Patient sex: F
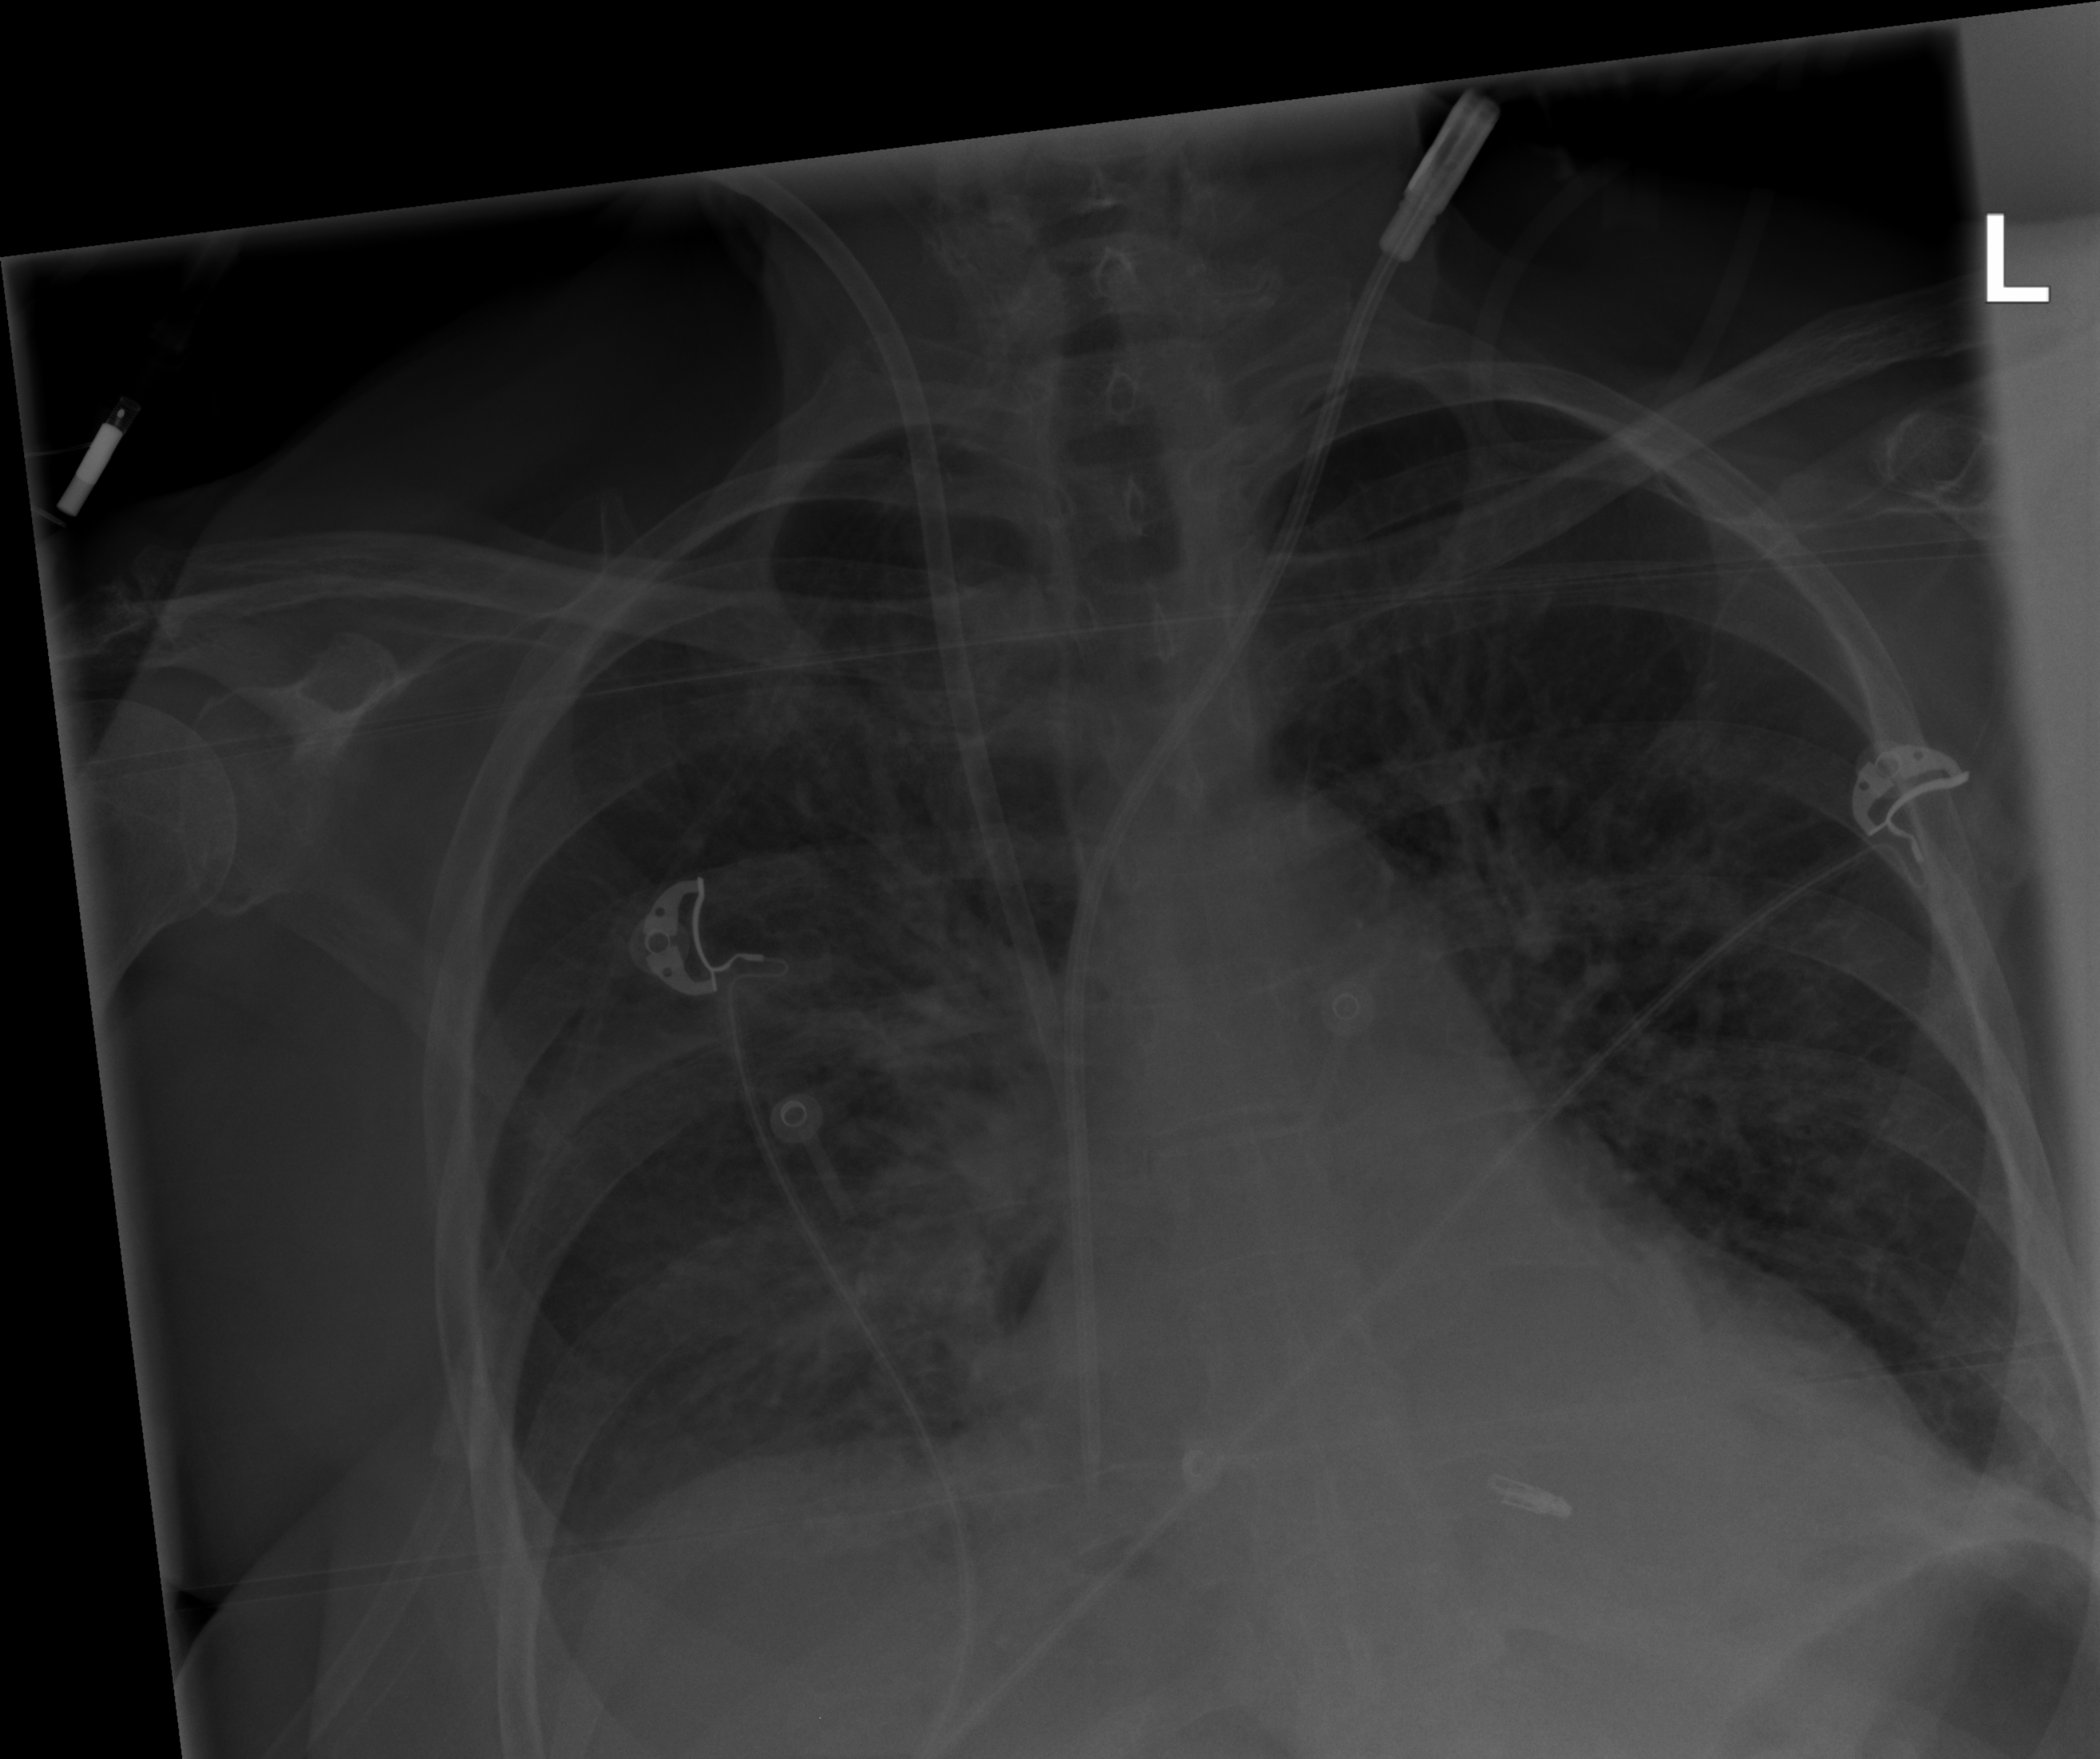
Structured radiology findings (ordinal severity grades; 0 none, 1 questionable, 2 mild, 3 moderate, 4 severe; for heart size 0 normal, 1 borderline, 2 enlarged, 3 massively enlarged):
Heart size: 0
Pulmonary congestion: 0
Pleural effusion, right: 0
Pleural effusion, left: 0
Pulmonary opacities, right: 2
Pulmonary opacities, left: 1
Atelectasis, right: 2
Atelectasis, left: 0